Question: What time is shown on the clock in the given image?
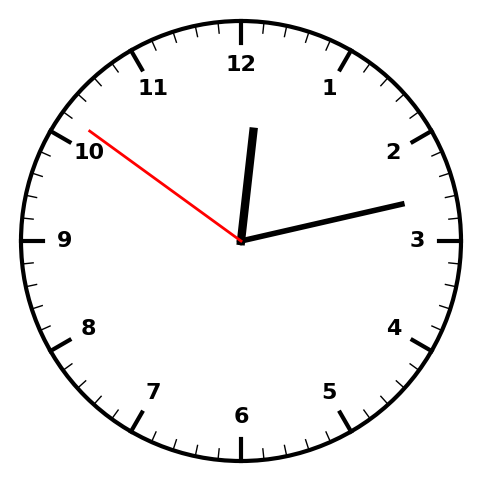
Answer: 12:12:51